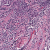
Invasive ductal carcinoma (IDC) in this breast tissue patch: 0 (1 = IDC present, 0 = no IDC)